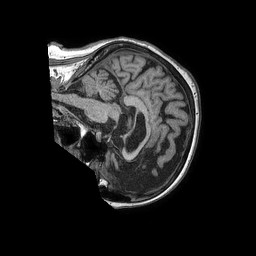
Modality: T1w
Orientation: sagittal
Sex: female
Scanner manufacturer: philips
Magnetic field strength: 1.5 T
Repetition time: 0.007688 s
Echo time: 0.003501 s